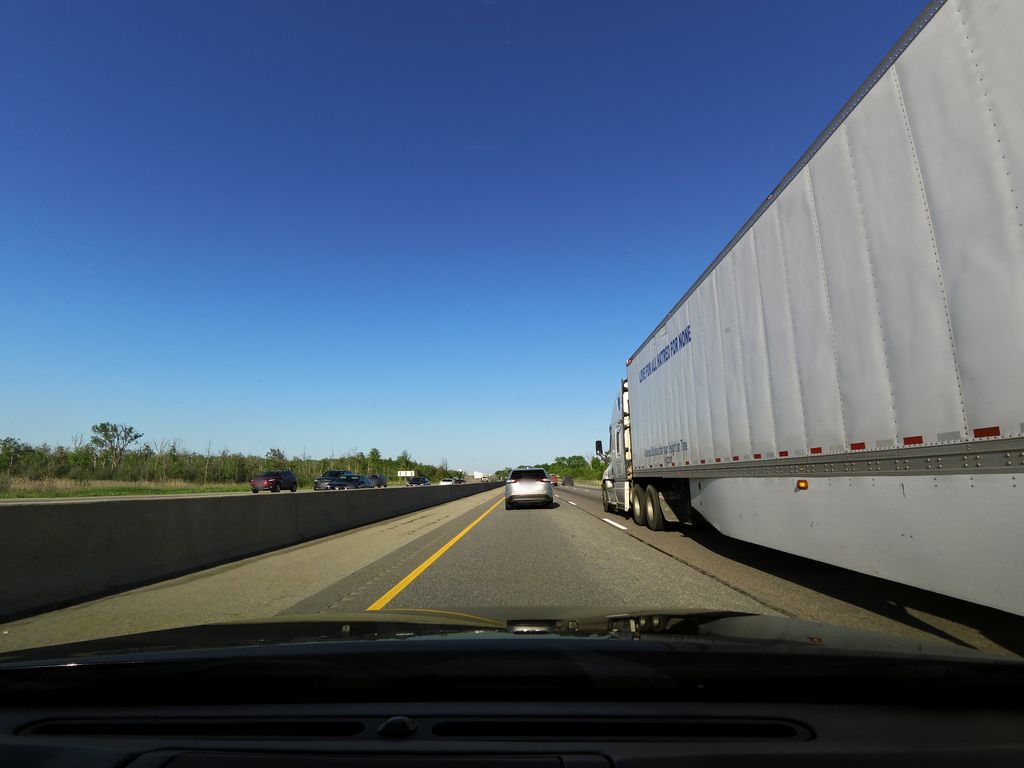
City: kitchener-waterloo